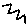
Label: zigzag